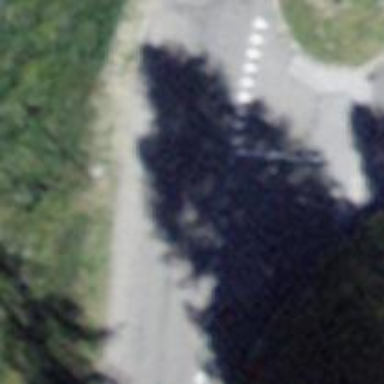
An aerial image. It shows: Road with "give way" sign.